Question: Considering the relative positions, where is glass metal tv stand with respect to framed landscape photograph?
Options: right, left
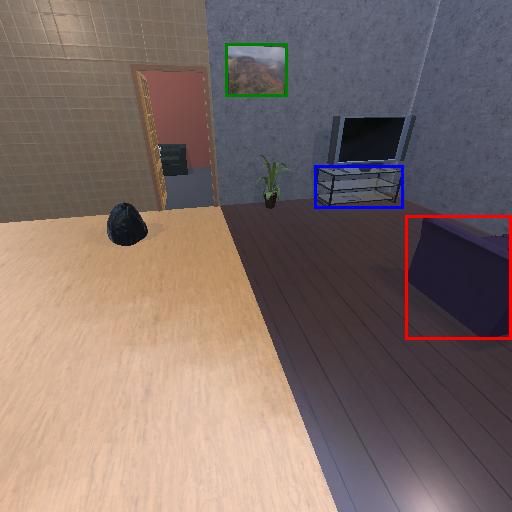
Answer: right